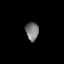
Tissue: lung
Cell type: Epithelial cells
Senescence score: 0.1768
Nuclear area (px): 230
Mean DAPI intensity: 123.143